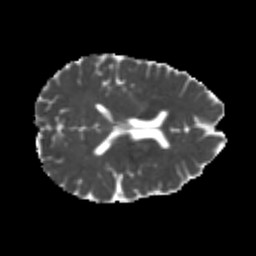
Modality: MD
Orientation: axial
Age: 23
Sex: male
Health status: healthy
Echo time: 0.074 s